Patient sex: F
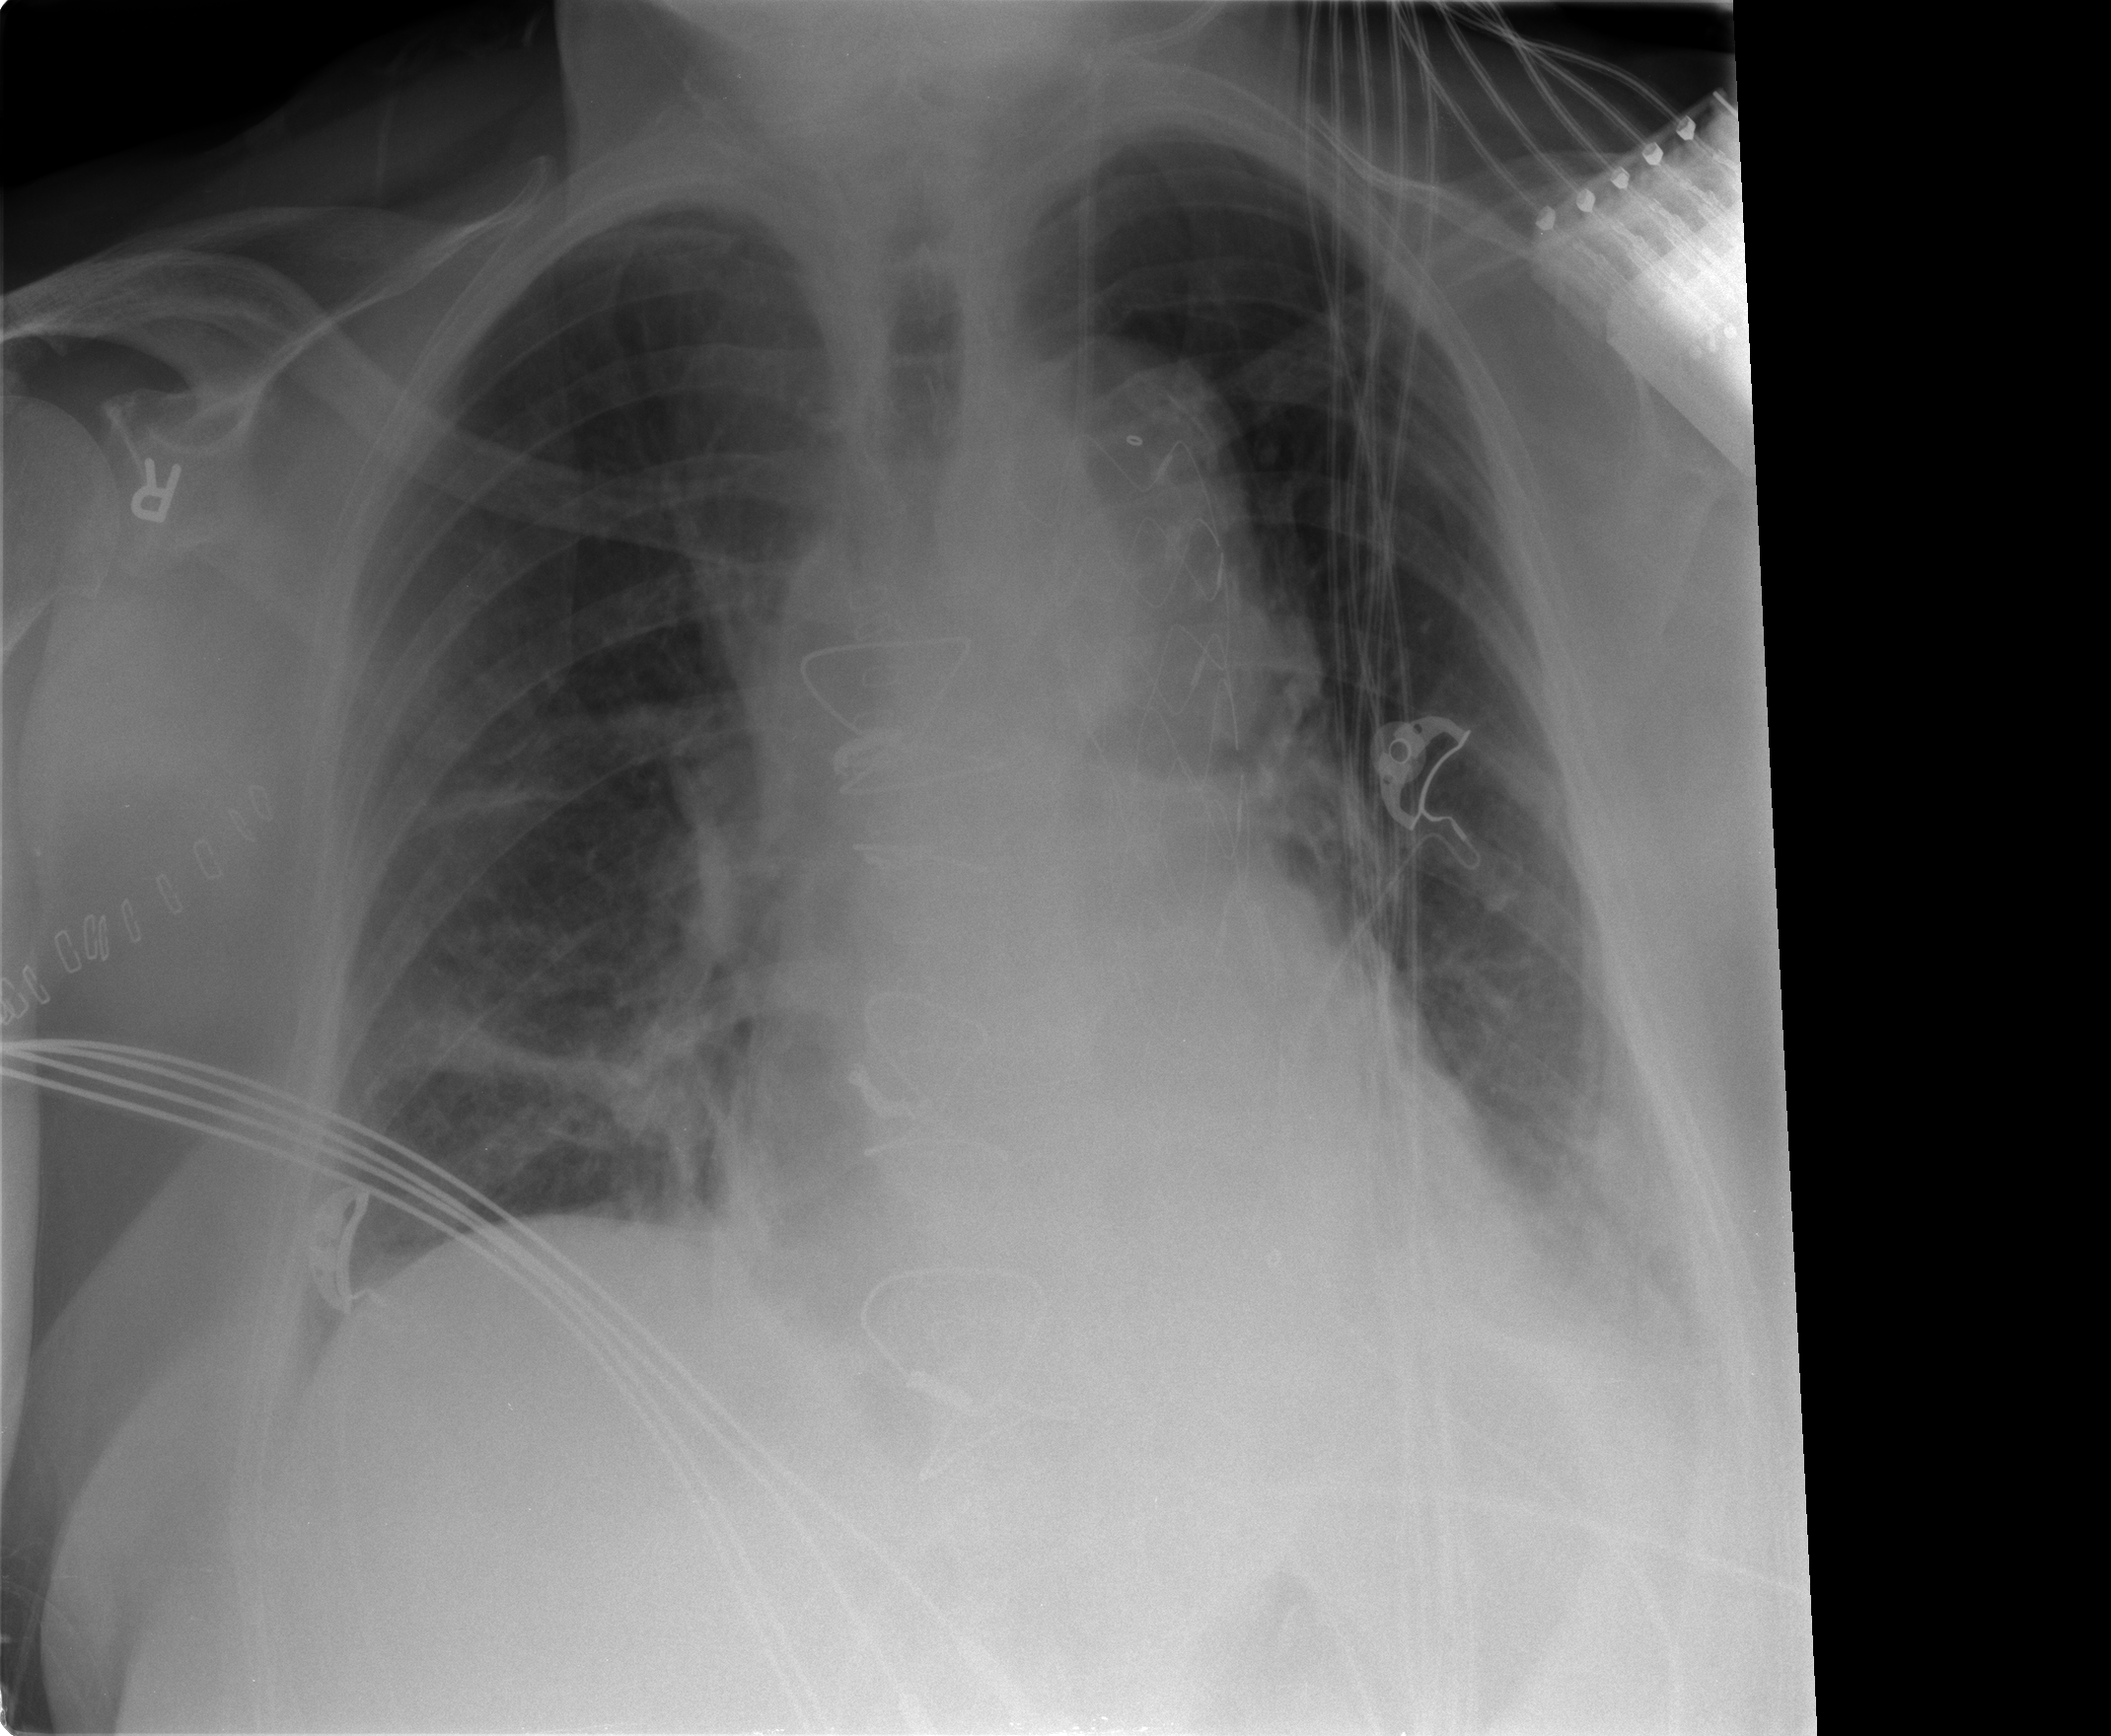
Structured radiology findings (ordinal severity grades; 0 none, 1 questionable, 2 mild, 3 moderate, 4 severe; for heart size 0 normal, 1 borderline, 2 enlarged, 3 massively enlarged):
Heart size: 2
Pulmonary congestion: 2
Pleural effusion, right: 0
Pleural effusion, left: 2
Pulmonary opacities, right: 1
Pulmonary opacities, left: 1
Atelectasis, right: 2
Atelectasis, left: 2